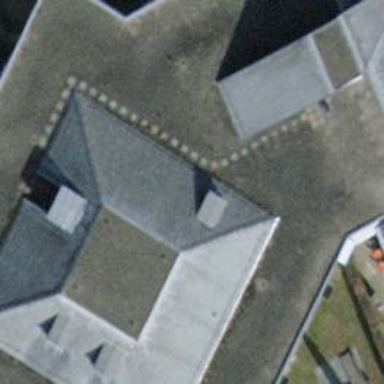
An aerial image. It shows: Building with roof oriented across.